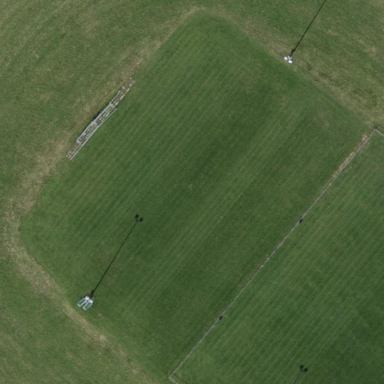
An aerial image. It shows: Soccer pitch designated for leisure and sports activities.